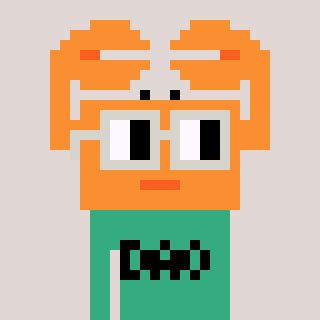
a pixel art character with square light gray glasses, a crab-shaped head and a teal-colored body on a warm background